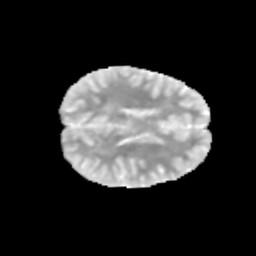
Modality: MD
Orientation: axial
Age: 10
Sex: male
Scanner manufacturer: siemens
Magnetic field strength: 3 T
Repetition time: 3.8 s
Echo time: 0.07 s